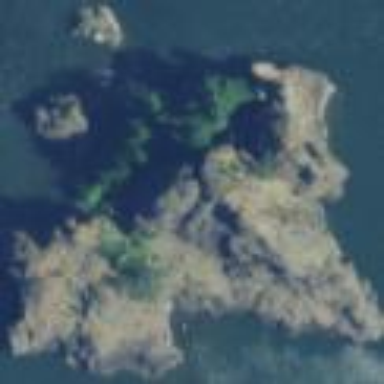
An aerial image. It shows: Islet.